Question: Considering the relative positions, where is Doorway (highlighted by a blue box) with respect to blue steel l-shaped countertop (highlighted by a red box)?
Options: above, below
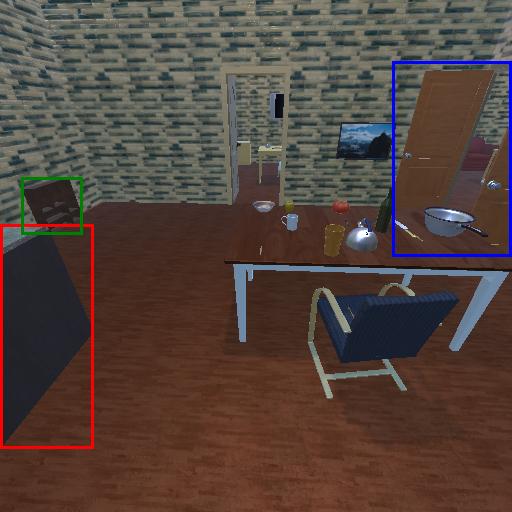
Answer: above